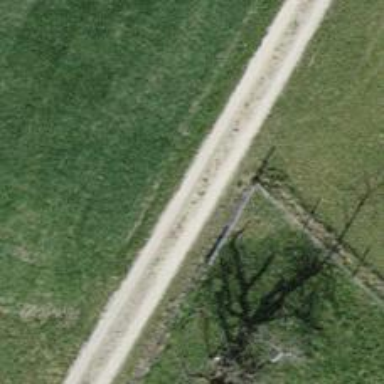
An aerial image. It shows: Gravel track with grade4 track type.